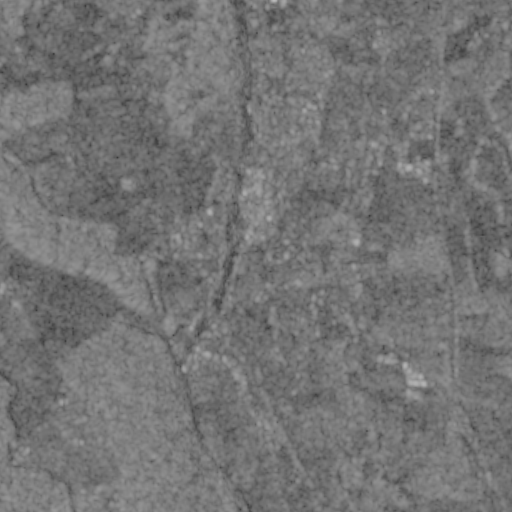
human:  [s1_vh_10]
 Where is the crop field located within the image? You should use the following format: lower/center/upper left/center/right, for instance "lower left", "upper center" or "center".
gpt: The crop field is located in the lower right of the image.
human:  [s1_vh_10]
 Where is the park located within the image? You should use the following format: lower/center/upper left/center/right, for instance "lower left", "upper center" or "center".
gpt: The park is located in the upper right of the image.
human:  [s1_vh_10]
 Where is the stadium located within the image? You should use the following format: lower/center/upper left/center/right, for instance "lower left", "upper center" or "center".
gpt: The stadium is located in the upper center of the image.
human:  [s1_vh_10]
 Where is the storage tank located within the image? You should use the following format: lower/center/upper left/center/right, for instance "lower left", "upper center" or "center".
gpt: The storage tank is located in the lower left of the image.
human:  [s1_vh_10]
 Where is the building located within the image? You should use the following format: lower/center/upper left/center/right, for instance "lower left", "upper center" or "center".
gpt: There is no building in the image.

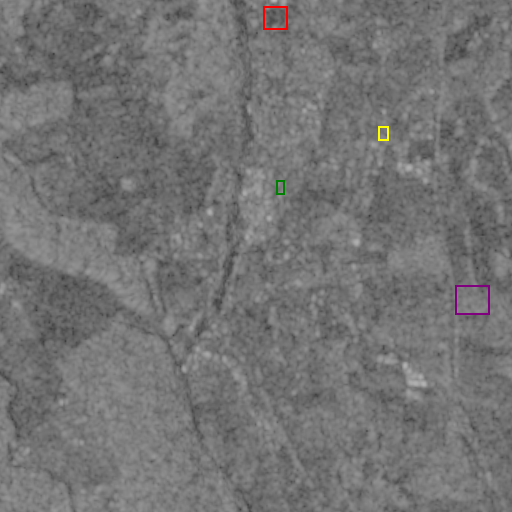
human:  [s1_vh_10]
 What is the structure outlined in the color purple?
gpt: The structure outlined in purple is a crop field.
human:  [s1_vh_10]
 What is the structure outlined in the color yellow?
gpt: The structure outlined in yellow is a park.
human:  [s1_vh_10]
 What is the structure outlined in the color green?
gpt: The structure outlined in green is a parking lot.
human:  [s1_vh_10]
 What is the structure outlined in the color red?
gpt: The structure outlined in red is a stadium.
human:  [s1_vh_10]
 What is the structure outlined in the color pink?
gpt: There is no pink outline.